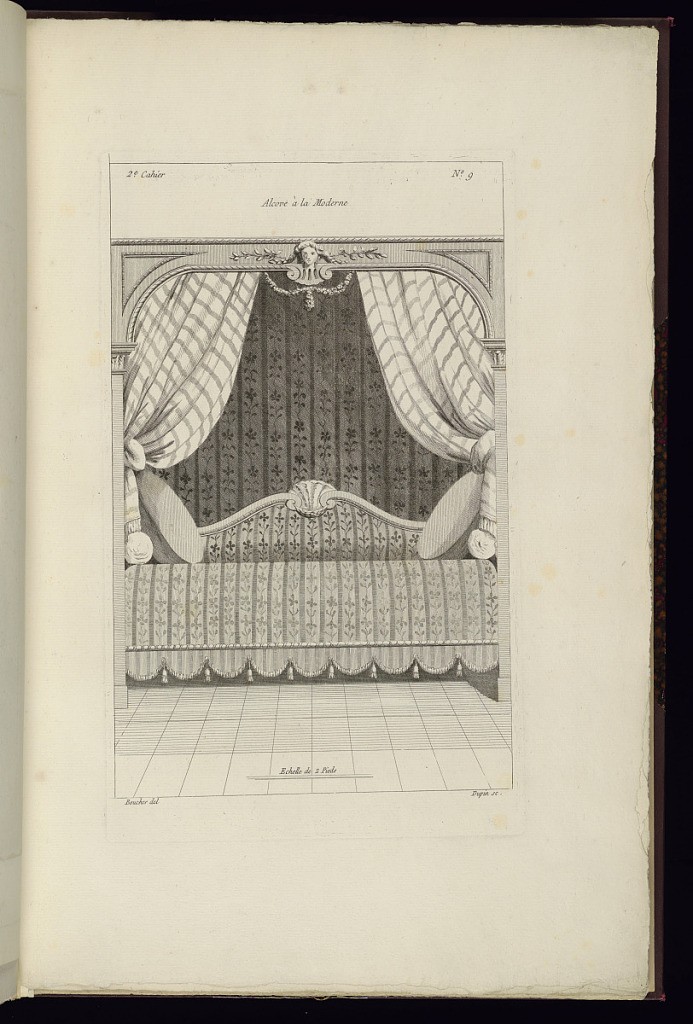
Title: Alcove à la Moderne
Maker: Juste-François Boucher, French, 1736 – 1782
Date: ca. 1775
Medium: Engraving on off white laid paper
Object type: Print
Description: Design for a bed placed within an alcove. The curtains are striped, and the bedding and wallcoverings are decorated with rosettes. The plate is signed.